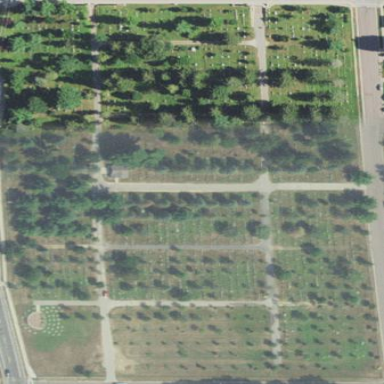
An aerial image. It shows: Cemetery.